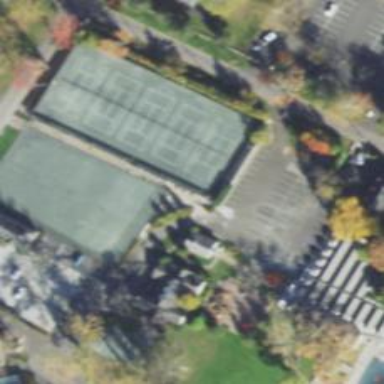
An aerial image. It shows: Tennis court on pitch.